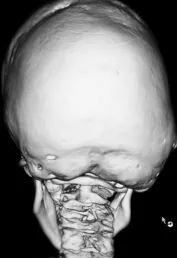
Obliteration of sagittal and lambdoid sutures.
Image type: radiology (ct)